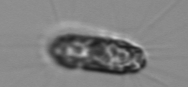
Label: Corethron_hystrix